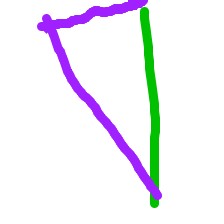
Shape: triangle